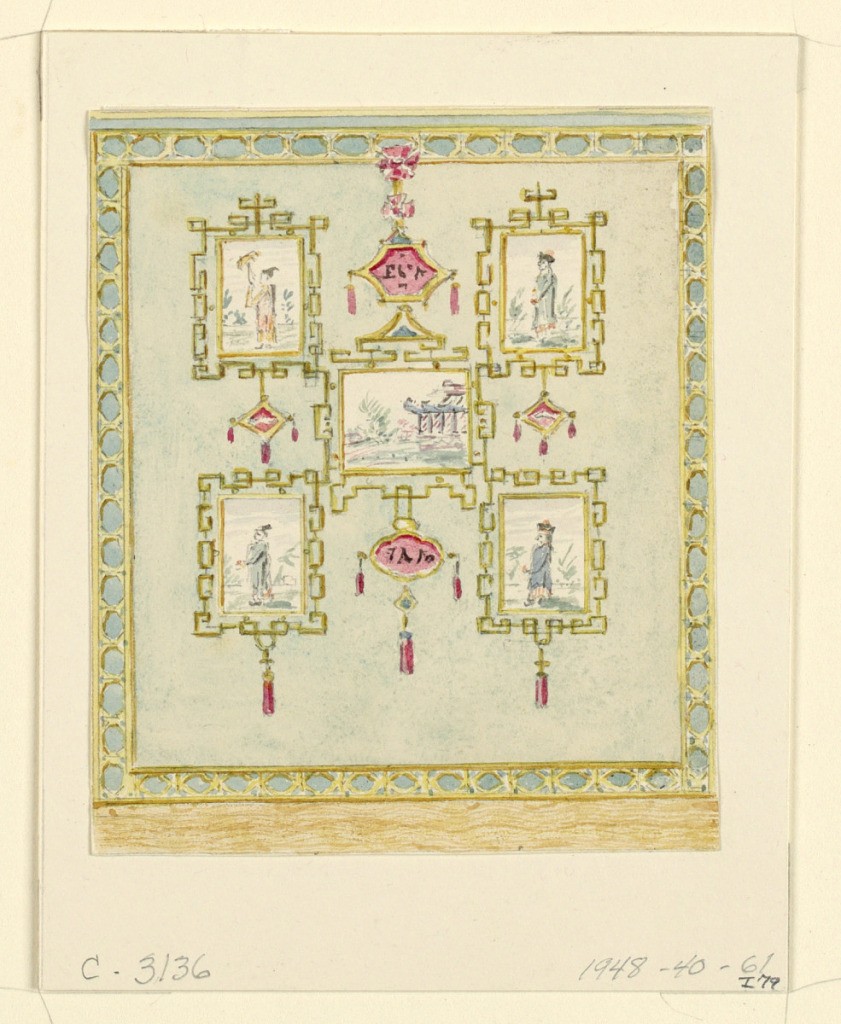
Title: Design for Wall Decoration, Blue (South) Drawing Room, Royal Pavillion, Brighton
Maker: Frederick Crace, English, 1779–1859
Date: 1815–22
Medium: Brush and watercolor over graphite on white wove paper
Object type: Drawing
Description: Vertical rectangle. Design for the Royal Pavilion, Brighton. A panel of a wall showing five paintings of Chinese scenes and figures, enclosed in lattice-work frames, against a neutral blue background. The entire panel is contained within a border of geometric design.

Original album associated with this collection still exists.  See 1948-40-1 accessory